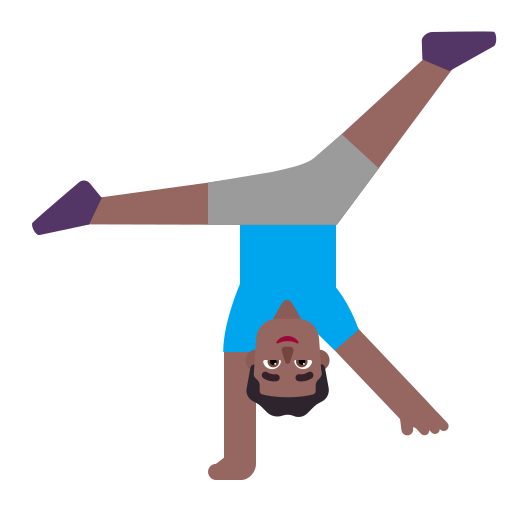
man cartwheeling flat  dark